【题型】选择题　【知识点】立体几何　【难度】easy
下列命题中不正确的是（ ）

\vspace{1em}
\quad A. 相邻两个侧面是矩形的棱柱是直棱柱 \quad
B. 正棱锥的侧棱与底面所成的角都相等 \\
\quad C. 圆柱的母线垂直于底面 \quad
D. 过球面上两点的大圆有且只有一个

\vspace{1em}
\textbf{【答案】} D
【解答】
\textbf{【知识点】} 正棱锥及其有关计算、棱柱的结构特征和分类、球的结构特征辨析、线面角的概念及辨析

\vspace{1em}
\textbf{【分析】} 选项A根据直棱柱的定义，结合线面垂直判定定理即可；选项B画出正四棱锥验证线面角是否相等即可，选项C有圆柱的特征及结构即可判断，选项D根据球截面的特性即可判断.

\vspace{1em}
\textbf{【详解】} 选项A，如图所示，在四棱柱$ABCD - A_1B_1C_1D_1$中，

若侧面$ABB_1A_1$和侧面$BCC_1B_1$为相邻的矩形，

因为$BB_1 \perp AB$，$BB_1 \perp CB$，$AB \cap CB = B$，

$CB$，$AB \subset$底面$ABCD$，则$BB_1 \perp$底面$ABCD$，

由直棱柱定义可知四棱柱$ABCD - A_1B_1C_1D_1$为直棱柱，故A正确；

选项B，如图在正四棱锥$P - ABCD$中，

由正四棱锥可得，$PO \perp$底面$ABCD$，底面为正方形，且侧棱相等，

所以侧棱$PA$，$PB$，$PC$，$PD$与底面$ABCD$所成角分别为：$\angle PAO = \angle PBO = \angle PCO = \angle PDO$，故选项B正确；

选项C，由圆柱的特征及结构可知，圆柱的母线都垂直于底面，

故C正确；

选项D，当球面上两点为球的直径端点时，过这两点的大圆有无数个，故D错误.

故选：D.

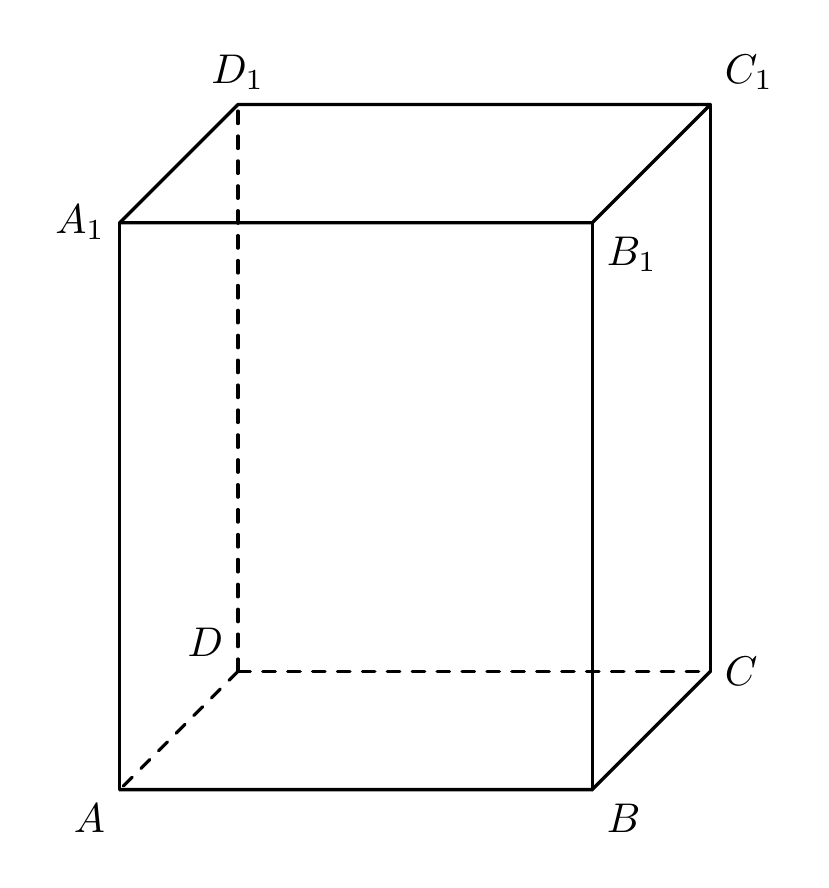
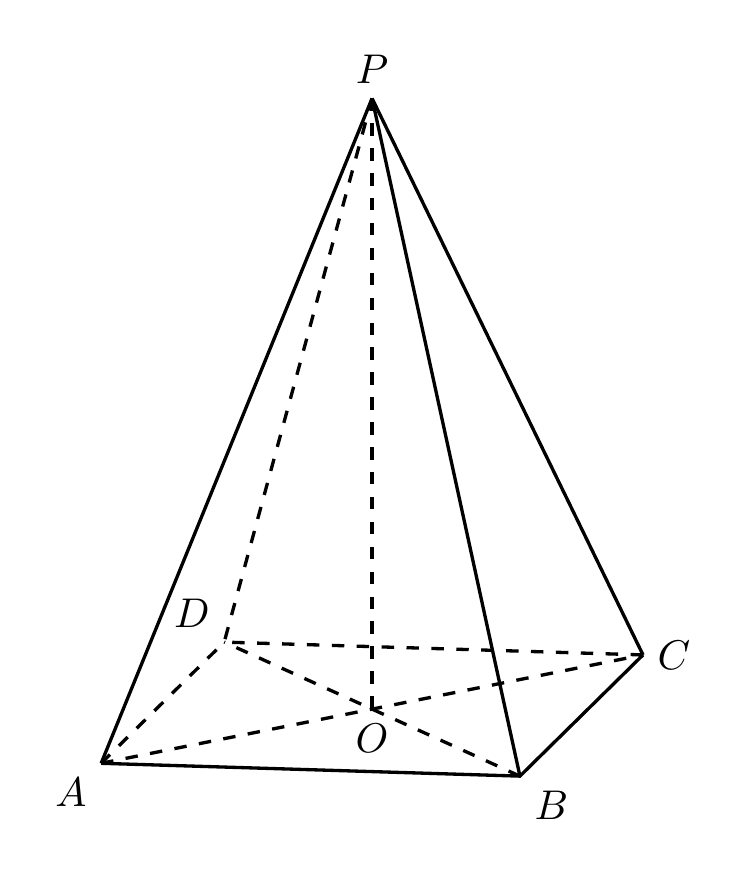